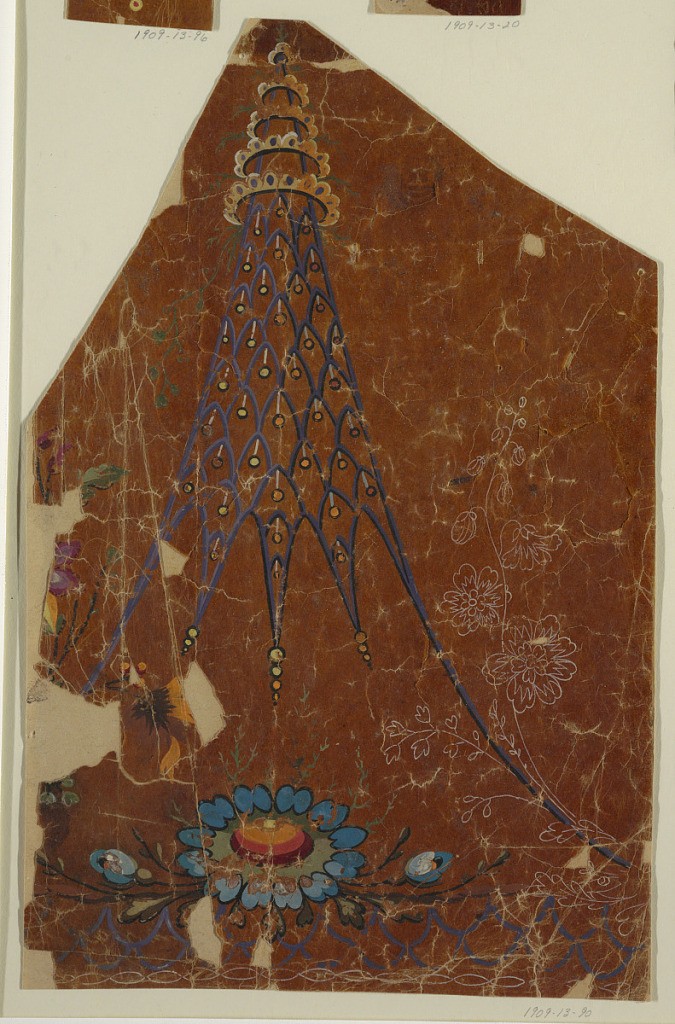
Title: Design for a Woven Fabric, Unfinished Fragment
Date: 1815–1840
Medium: Brush and gouache, black paint on oily tracing paper
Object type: Drawing
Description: Plants, the right of which is outlined with white, grow beside the lower parts of the two supports of a tent-like netted canopy the point of which is surrounded by five crowns of diminishing diameters. A bunch of flowers upon a double row of scallops, at the bottom.